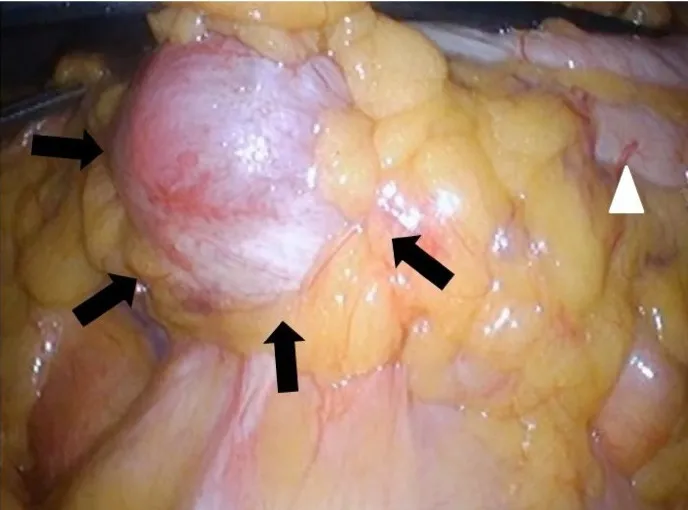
B. Laparoscopy findings. Laparoscopy revealed that the tumor (arrows) origin as the transverse colon (arrowheads).
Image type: medical_photograph (other_medical_photograph)